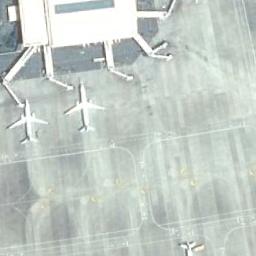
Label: airplane